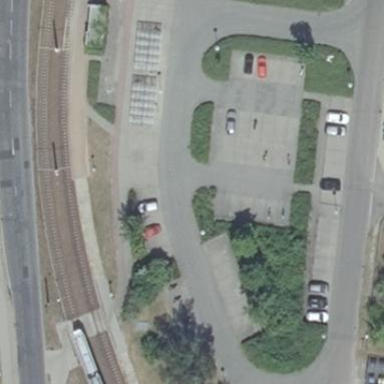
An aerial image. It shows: Parking area with surface made of sett.